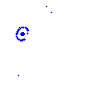
Particle: proton